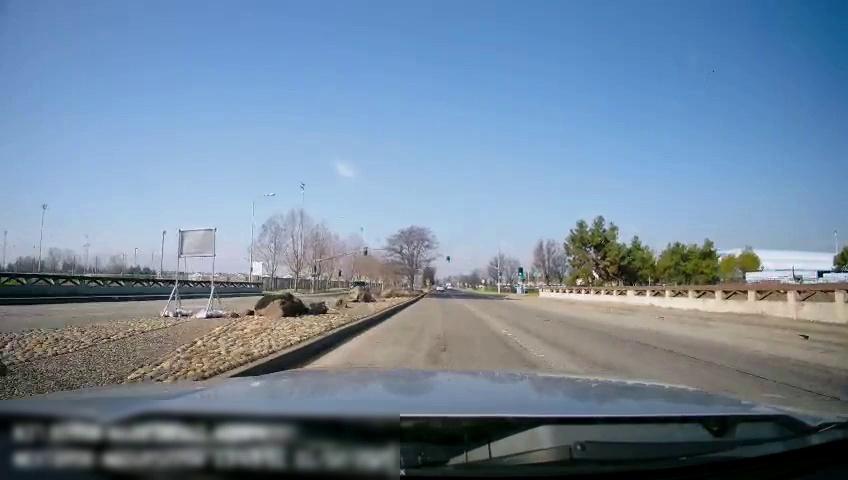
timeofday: Day
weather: Sunny
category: Drivable Space
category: Drivable Space
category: Vehicles | Truck
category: Lanes | Current Lane
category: Lanes | Current Lane
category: Traffic | Lights
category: Traffic | Lights